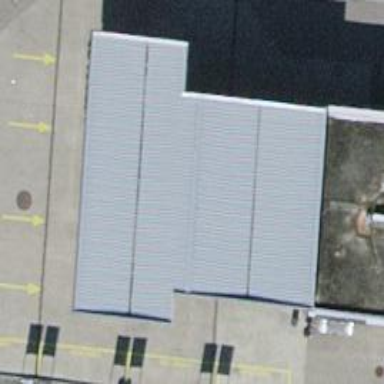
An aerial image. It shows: Fuel station.